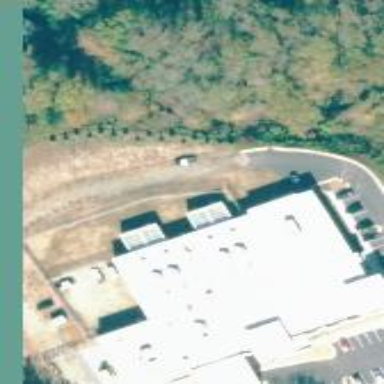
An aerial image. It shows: Police building.